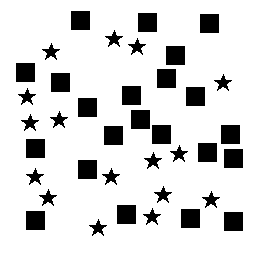
Squares: 22
Triangles: 0
Stars: 16
Total shapes: 38